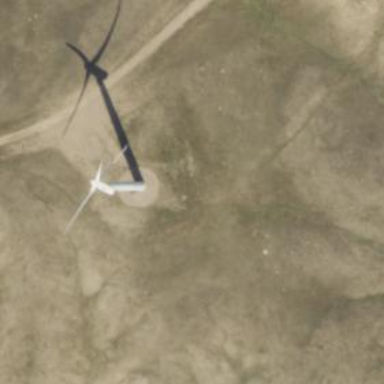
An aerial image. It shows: Wind power generator with wind turbines.